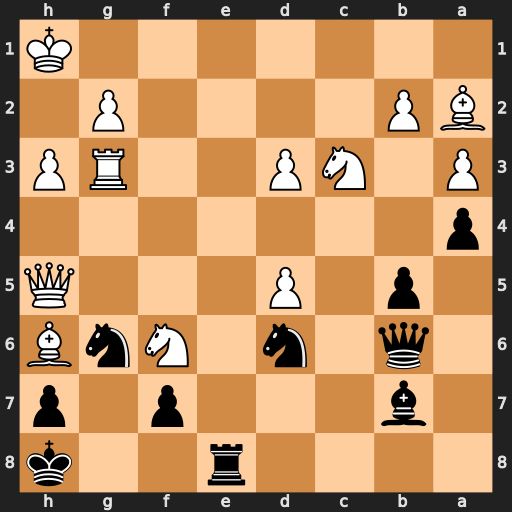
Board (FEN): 4r2k/1b3p1p/1q1n1NnB/1p1P3Q/p7/P1NP2RP/BP4P1/7K
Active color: b
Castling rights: -
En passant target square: -
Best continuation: Re1+ Kh2 Qg1#